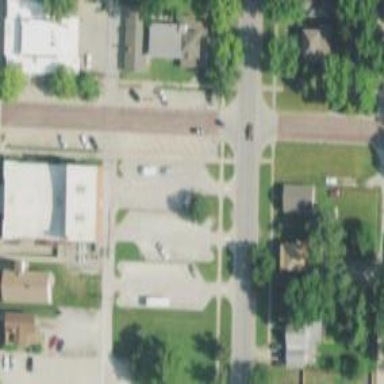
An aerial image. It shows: Unmarked road crossing.